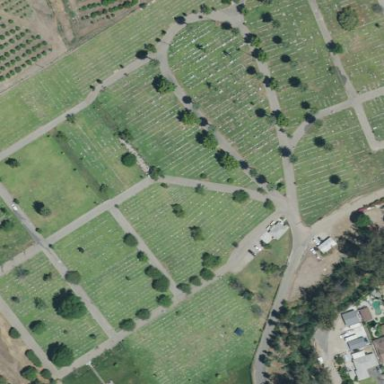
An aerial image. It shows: Cemetery.